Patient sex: M
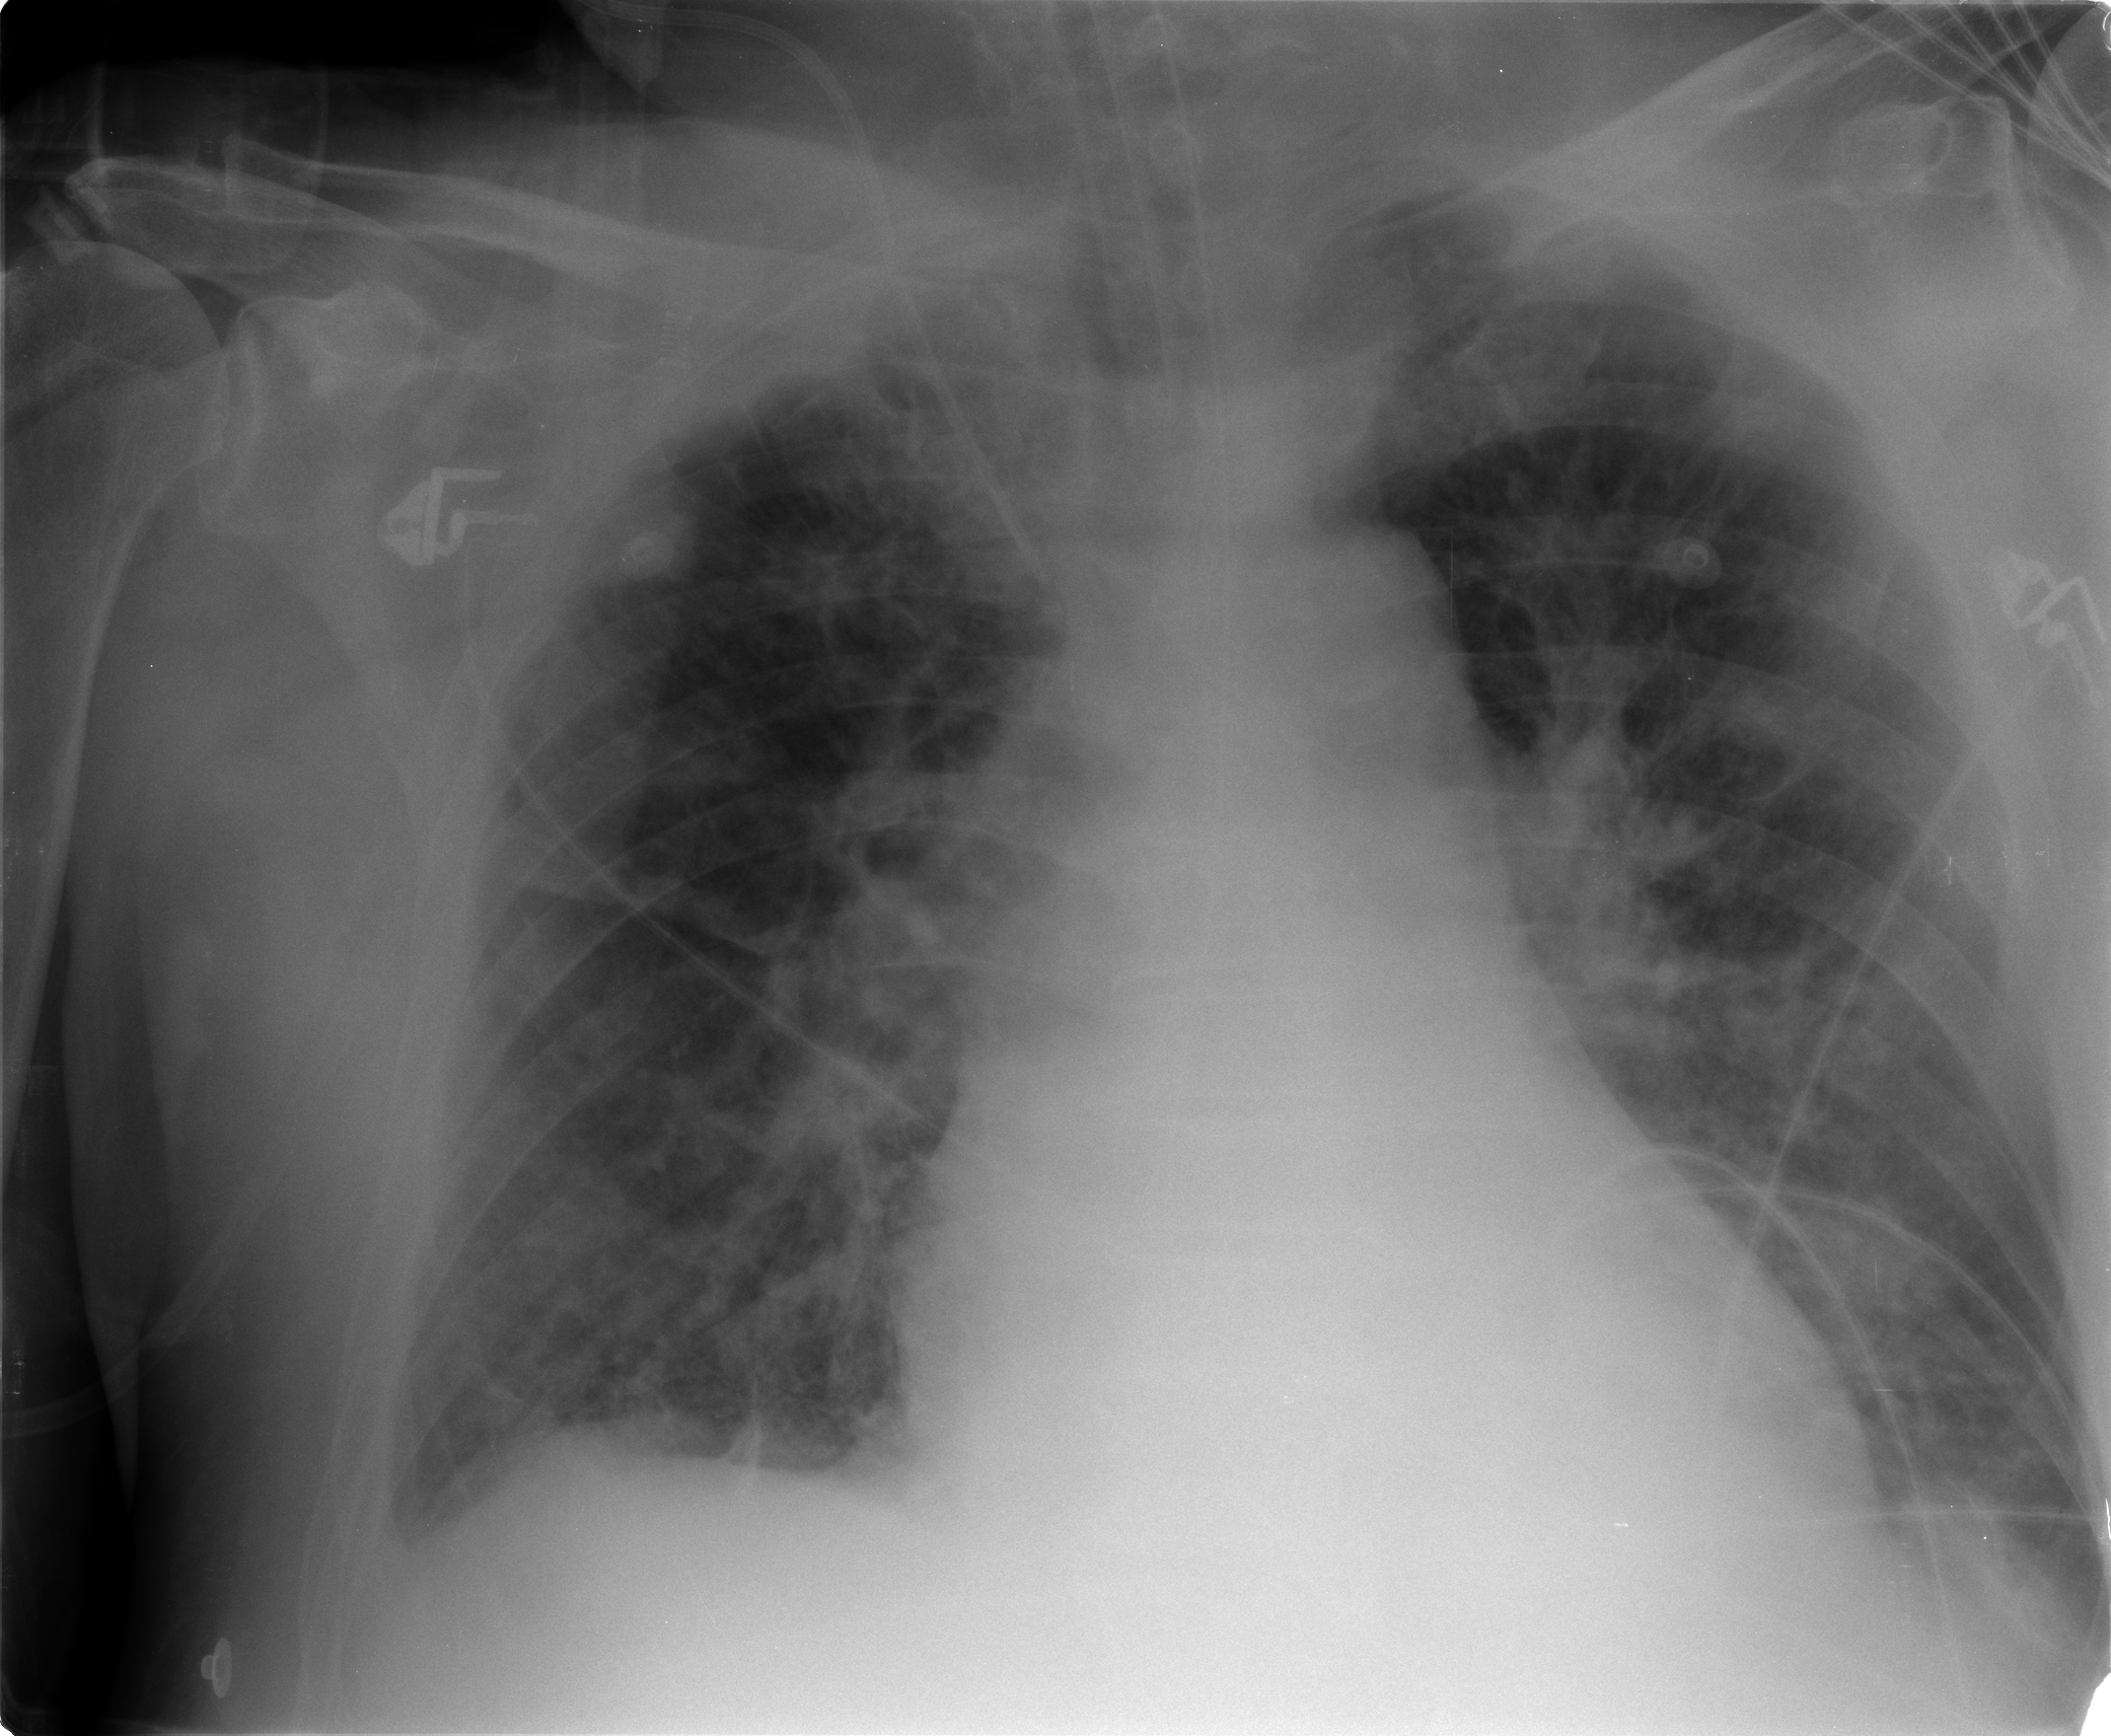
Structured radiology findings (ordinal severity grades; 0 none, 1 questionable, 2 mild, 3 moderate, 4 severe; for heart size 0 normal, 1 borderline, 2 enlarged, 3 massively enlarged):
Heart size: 2
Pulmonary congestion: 2
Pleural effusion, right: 0
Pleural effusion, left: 0
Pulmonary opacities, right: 2
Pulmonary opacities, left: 3
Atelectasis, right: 2
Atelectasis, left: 2